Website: walmart
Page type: delivery-shipping
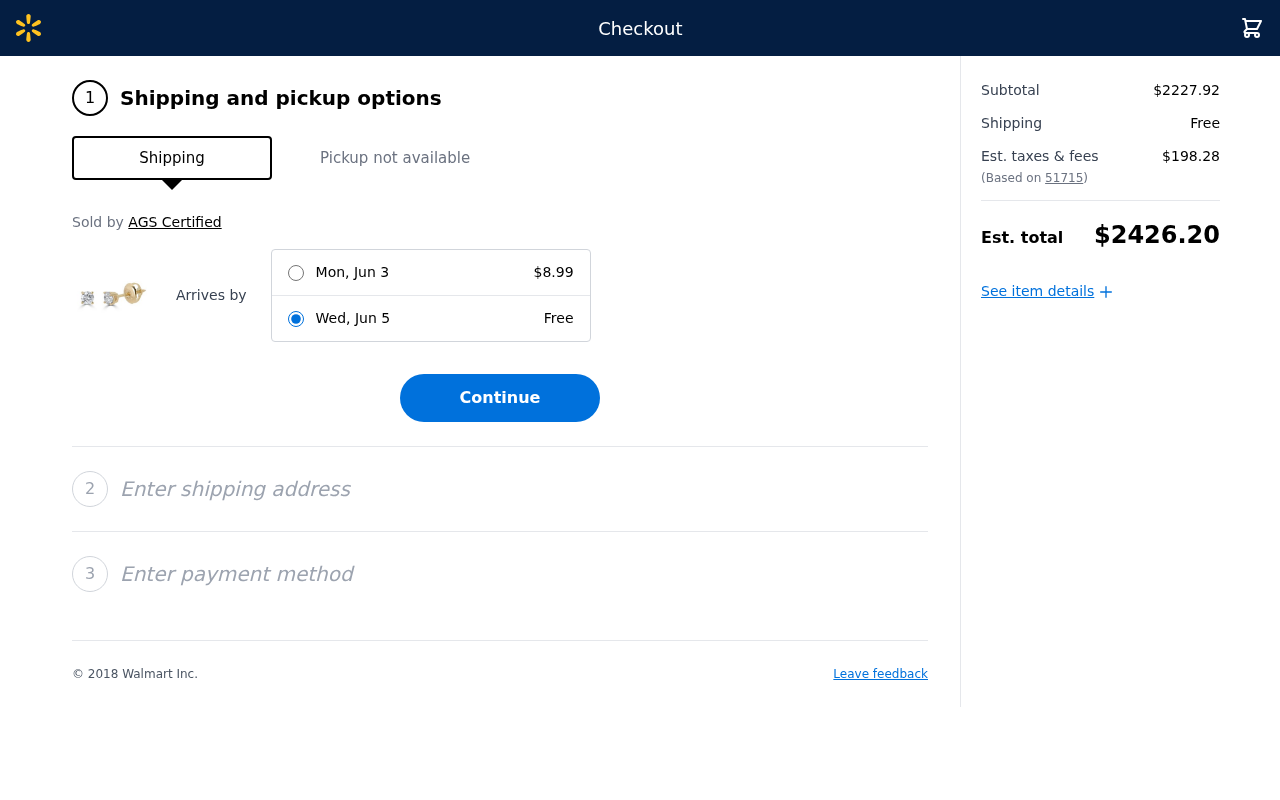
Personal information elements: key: PII_POSTCODE
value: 51715
Product elements: key: PRODUCT1_BRAND
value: AGS Certified
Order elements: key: ORDER_EXPRESS_DATE
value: Mon, Jun 3
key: ORDER_EXPRESS_PRICE
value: $8.99
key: ORDER_DELIVERY_DATE
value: Wed, Jun 5
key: ORDER_SHIPPING_COST
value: Free
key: ORDER_SUBTOTAL
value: $2227.92
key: ORDER_SHIPPING_COST2
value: Free
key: ORDER_TAX
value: $198.28
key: ORDER_TOTAL
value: $2426.20